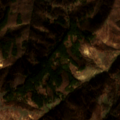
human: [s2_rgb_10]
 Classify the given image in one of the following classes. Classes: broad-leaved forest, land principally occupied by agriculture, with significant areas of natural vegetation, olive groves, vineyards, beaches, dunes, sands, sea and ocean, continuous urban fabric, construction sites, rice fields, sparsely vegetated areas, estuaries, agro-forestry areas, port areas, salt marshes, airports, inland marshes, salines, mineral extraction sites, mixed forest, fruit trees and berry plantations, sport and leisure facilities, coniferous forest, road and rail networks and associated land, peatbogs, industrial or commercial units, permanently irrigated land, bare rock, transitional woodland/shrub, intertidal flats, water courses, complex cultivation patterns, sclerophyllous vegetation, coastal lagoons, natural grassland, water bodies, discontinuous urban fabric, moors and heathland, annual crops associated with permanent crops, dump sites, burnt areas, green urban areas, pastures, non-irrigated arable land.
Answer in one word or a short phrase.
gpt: broad-leaved forest, mixed forest, natural grassland, transitional woodland/shrub